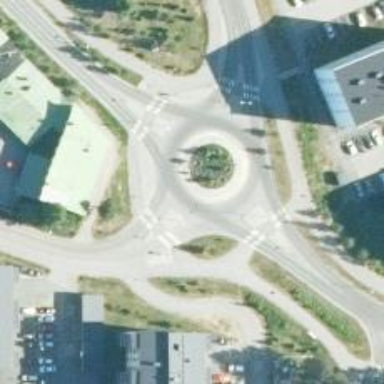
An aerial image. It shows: Secondary road leading to roundabout.